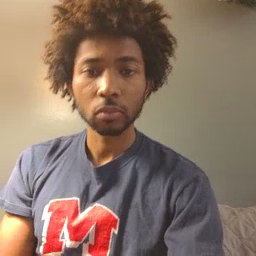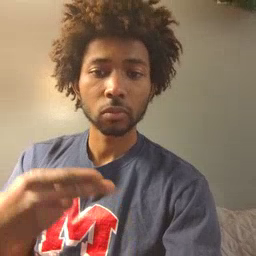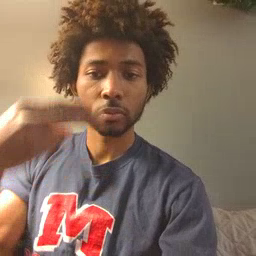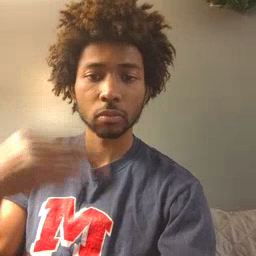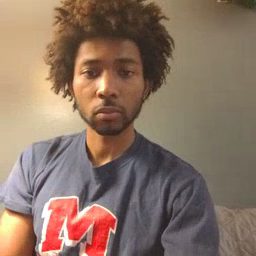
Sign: high